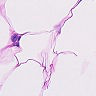
Metastatic tissue present: no